Aerial crown-view tile of a tropical tree (Barro Colorado Island, Panama), acquired 20240716:
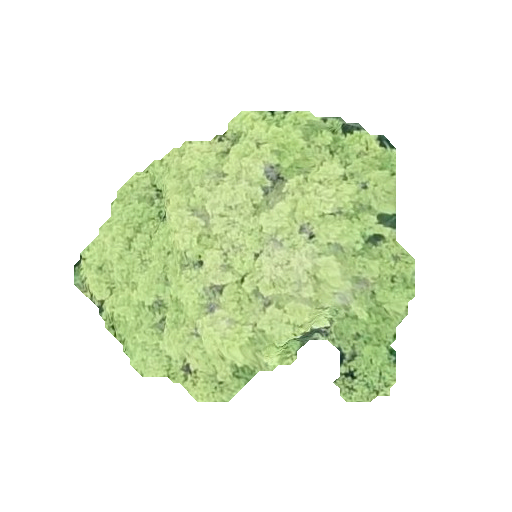
Species: Terminalia amazonia
GBIF accepted scientific name: Terminalia amazonica
Crown area: 111.91 m²